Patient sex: F
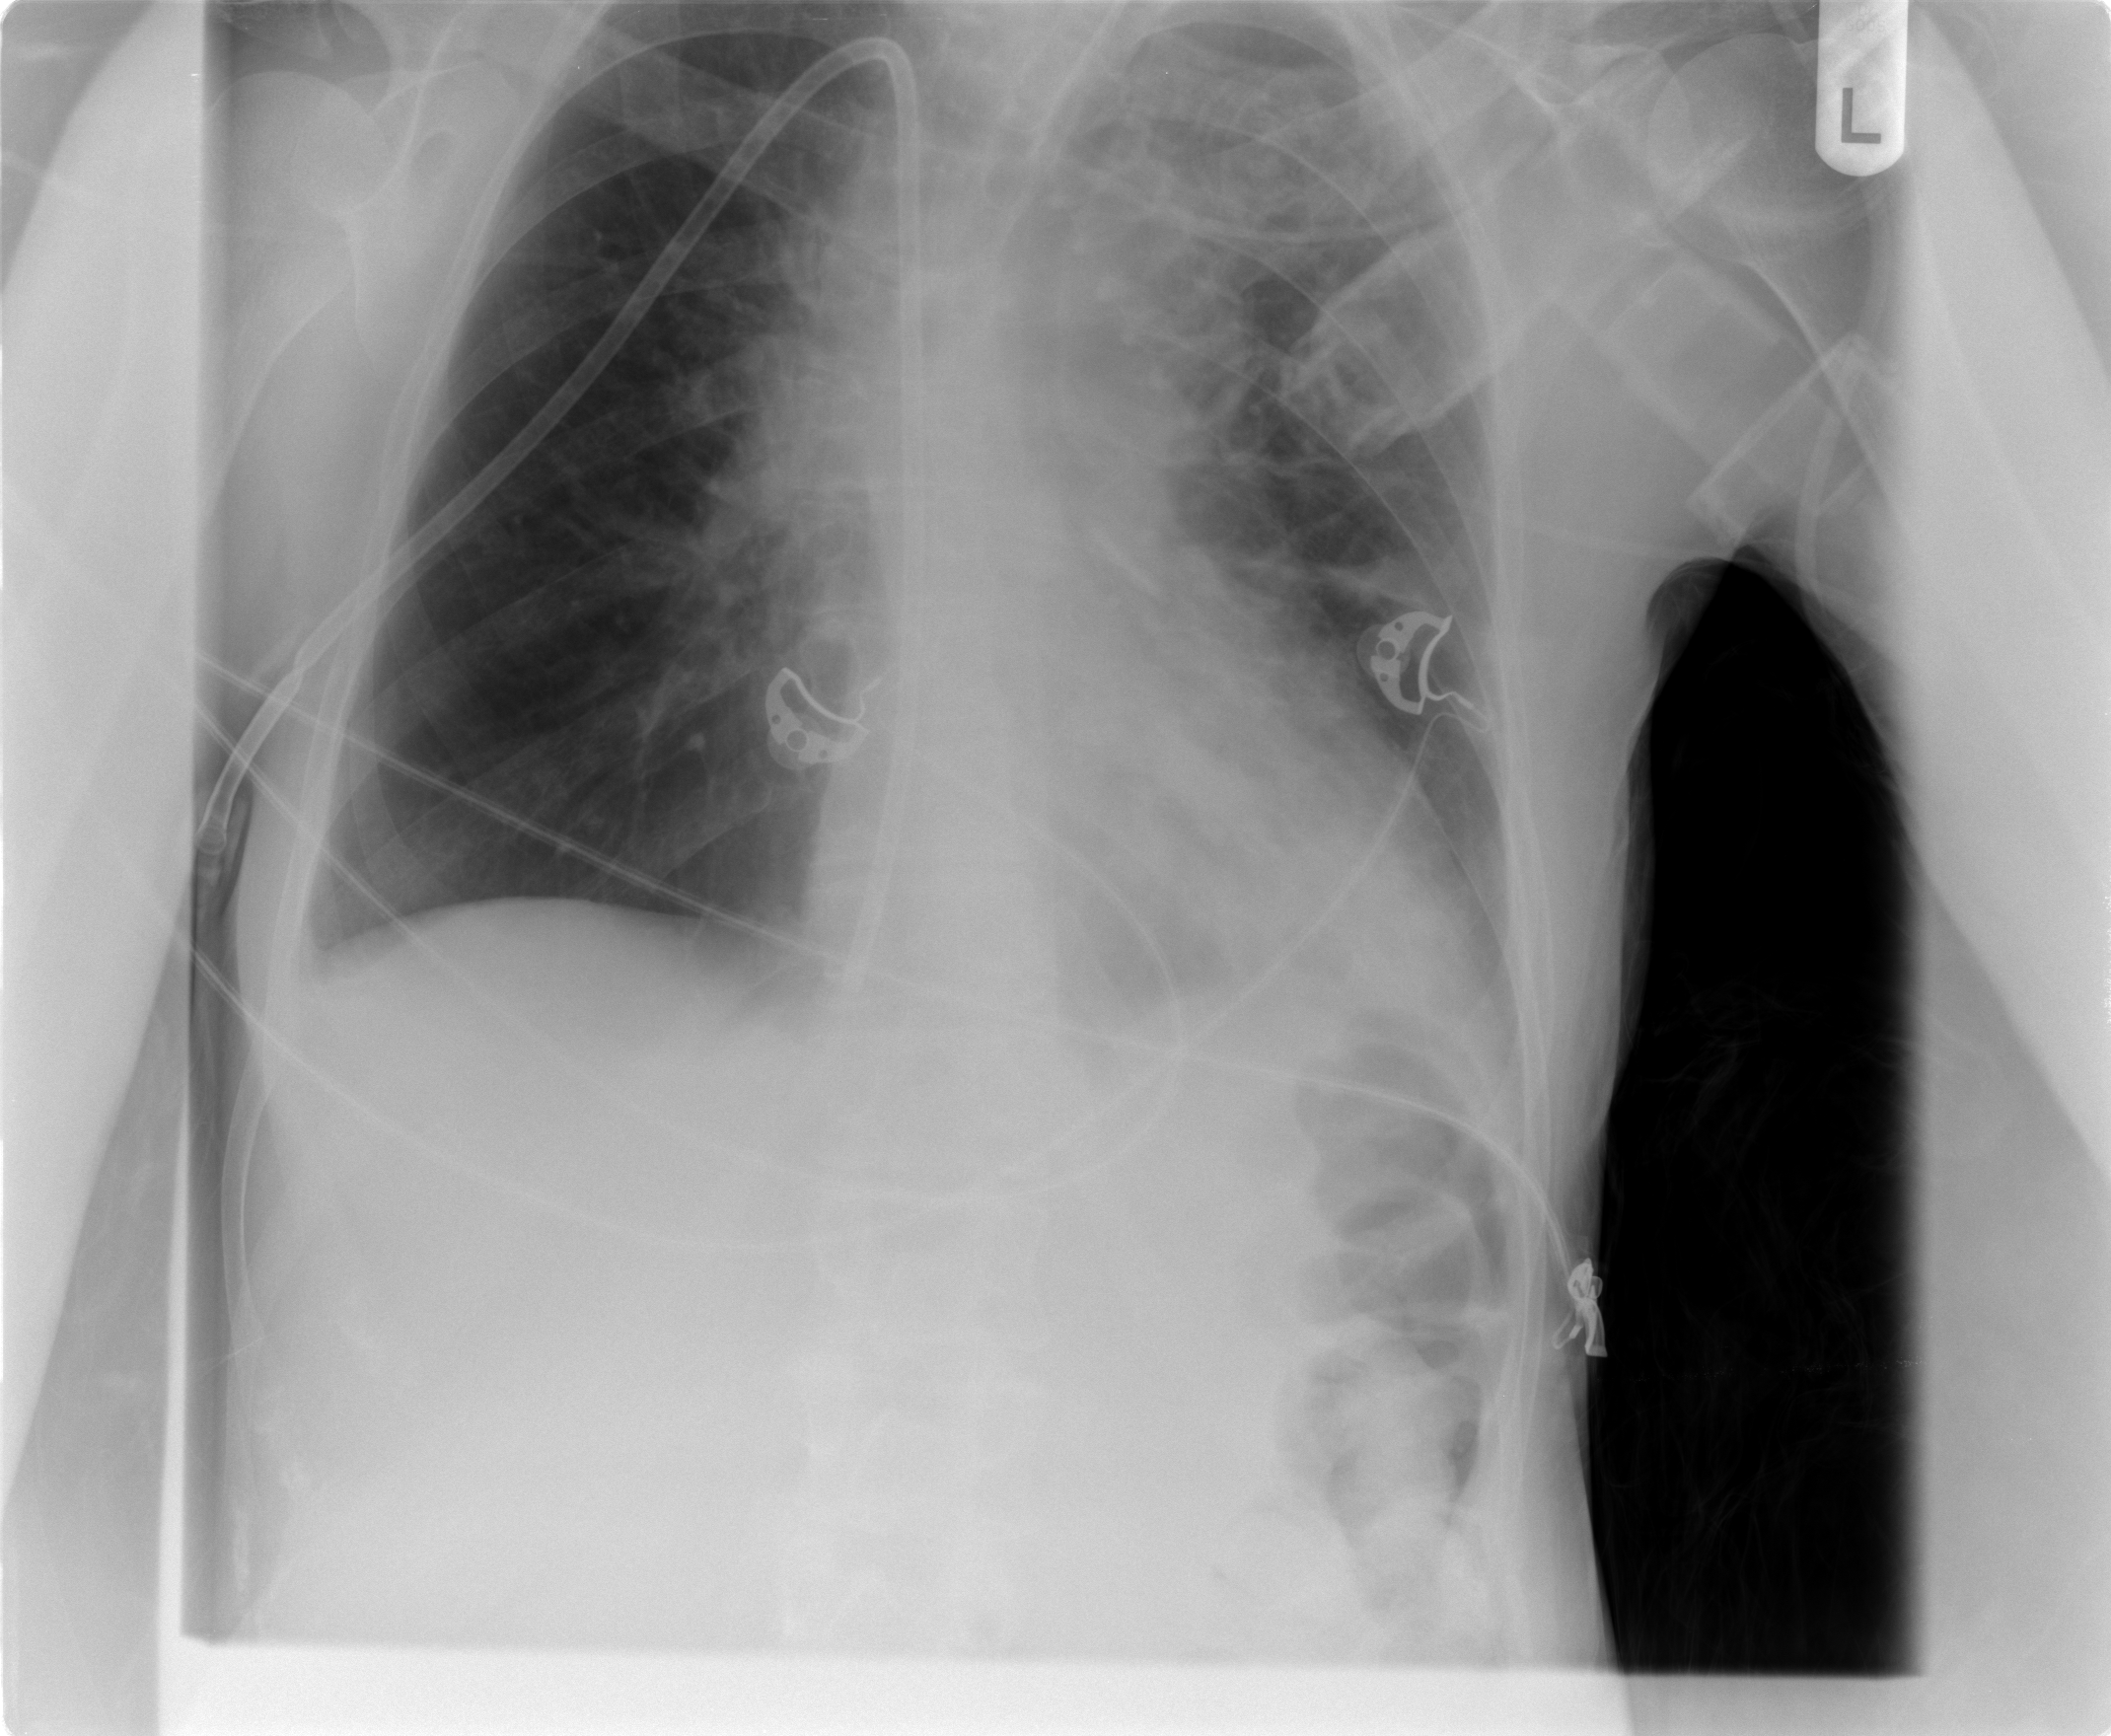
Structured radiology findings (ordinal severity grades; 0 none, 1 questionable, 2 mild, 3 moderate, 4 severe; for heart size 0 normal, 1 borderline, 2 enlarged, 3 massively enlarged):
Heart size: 1
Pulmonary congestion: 2
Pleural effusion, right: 0
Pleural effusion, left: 2
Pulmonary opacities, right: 0
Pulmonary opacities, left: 2
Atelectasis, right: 0
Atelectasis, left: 2